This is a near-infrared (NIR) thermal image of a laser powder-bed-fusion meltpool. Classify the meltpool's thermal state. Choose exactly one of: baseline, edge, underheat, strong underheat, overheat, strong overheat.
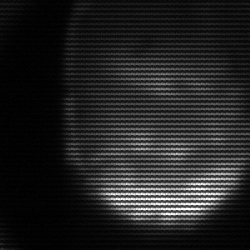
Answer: edge